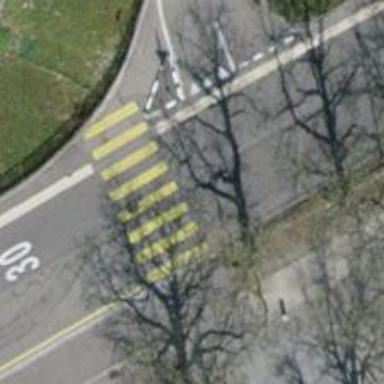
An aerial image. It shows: Uncontrolled zebra crossing on the road.